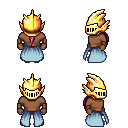
a pixel art fantasy rpg character, male body template, human, dark skin, overskirt, red pants, pink ponytail hairstyle, gold helm, leather bracers, white slippers, four views (front, back, left, right), 2x2 character sprite sheet, small pixel art, hard edges, no anti-aliasing